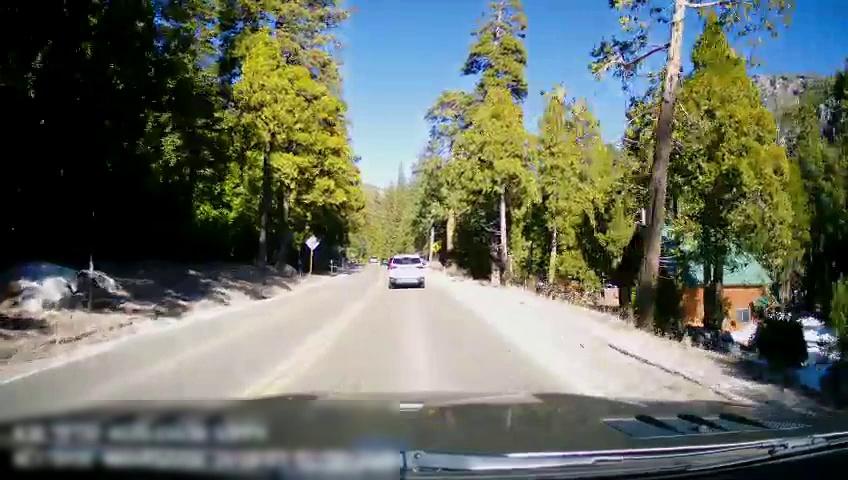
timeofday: Day
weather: Sunny
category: Drivable Space
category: Vehicles | SUV
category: Lanes | Opposite Lane
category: Traffic | Signs